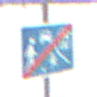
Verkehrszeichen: EndeVerkehrsberuhigterBereich
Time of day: MorningAfternoon
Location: Outdoor (Nature)
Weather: Overcast
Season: Winter
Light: Natural